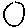
Label: circle